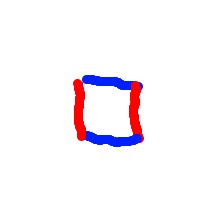
Shape: square